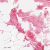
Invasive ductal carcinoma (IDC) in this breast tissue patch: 0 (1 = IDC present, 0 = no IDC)